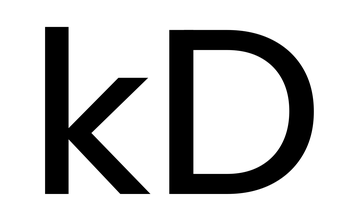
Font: InstrumentSans_Medium